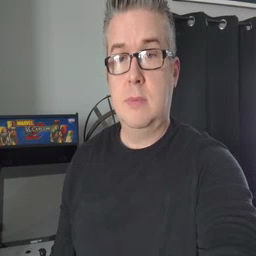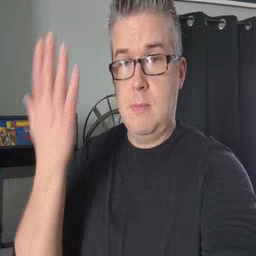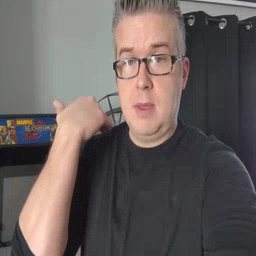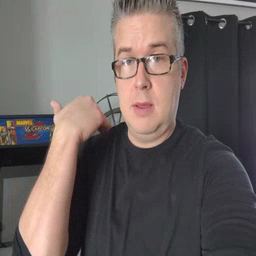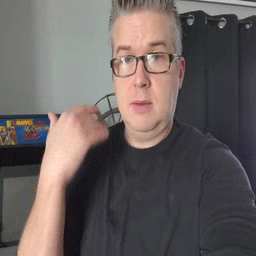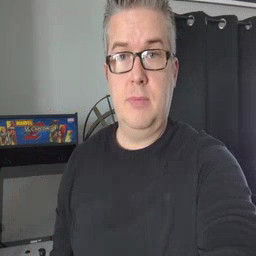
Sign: before